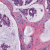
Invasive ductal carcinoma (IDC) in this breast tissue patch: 1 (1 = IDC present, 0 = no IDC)